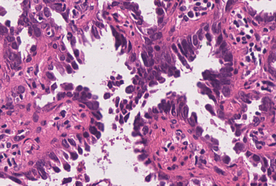
Tumor epithelial tissue: yes
Tumor-associated stroma tissue: yes
Normal tissue: no